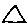
Label: triangle